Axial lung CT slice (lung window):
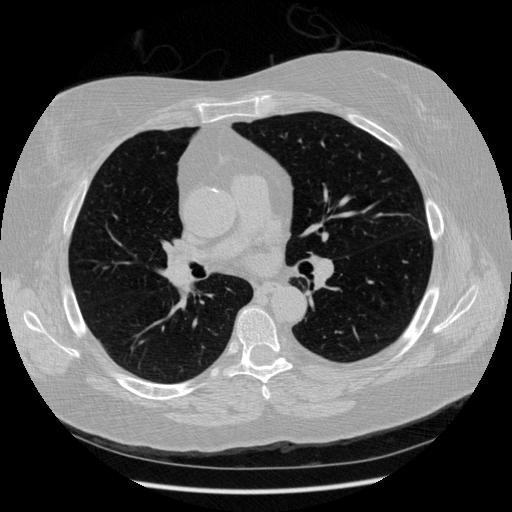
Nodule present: no